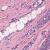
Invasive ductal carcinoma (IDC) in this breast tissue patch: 1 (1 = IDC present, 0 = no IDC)